Aerial crown-view tile of a tropical tree (Barro Colorado Island, Panama), acquired 20240918:
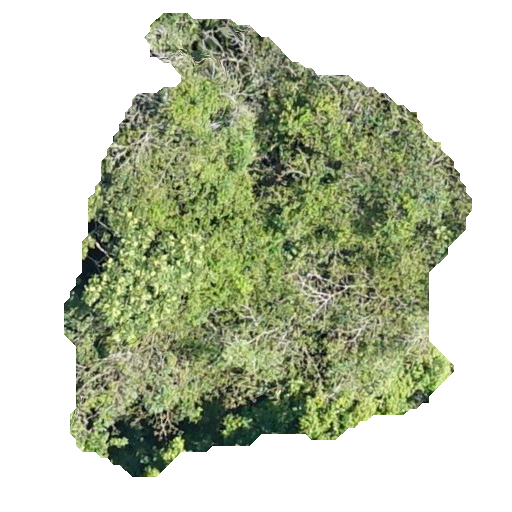
Species: Tachigali panamensis
GBIF accepted scientific name: Tachigali panamensis
Crown area: 205.434 m²